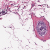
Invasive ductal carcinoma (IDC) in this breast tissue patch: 0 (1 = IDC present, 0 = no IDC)